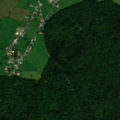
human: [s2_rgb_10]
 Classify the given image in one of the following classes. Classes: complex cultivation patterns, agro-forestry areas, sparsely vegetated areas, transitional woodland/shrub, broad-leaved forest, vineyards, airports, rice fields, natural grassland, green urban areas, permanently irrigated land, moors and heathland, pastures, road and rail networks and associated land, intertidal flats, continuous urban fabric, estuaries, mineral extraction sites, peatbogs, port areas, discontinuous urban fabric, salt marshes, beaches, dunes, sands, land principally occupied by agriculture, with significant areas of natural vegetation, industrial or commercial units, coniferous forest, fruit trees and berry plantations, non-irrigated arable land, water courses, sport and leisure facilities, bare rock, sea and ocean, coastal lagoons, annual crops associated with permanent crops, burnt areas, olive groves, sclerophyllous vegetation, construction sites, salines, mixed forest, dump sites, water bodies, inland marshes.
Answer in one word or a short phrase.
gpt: pastures, complex cultivation patterns, broad-leaved forest